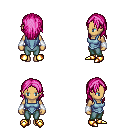
a pixel art fantasy rpg character, female body template, human, tanned skin, blue vest, teal pants, pink long hairstyle, white cloth bracers, gold boots, four views (front, back, left, right), 2x2 character sprite sheet, small pixel art, hard edges, no anti-aliasing